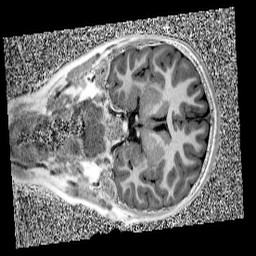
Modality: UNIT1
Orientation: coronal
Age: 9
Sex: female
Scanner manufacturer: siemens
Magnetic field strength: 3 T
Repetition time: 4 s
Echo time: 0.00299 s